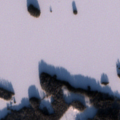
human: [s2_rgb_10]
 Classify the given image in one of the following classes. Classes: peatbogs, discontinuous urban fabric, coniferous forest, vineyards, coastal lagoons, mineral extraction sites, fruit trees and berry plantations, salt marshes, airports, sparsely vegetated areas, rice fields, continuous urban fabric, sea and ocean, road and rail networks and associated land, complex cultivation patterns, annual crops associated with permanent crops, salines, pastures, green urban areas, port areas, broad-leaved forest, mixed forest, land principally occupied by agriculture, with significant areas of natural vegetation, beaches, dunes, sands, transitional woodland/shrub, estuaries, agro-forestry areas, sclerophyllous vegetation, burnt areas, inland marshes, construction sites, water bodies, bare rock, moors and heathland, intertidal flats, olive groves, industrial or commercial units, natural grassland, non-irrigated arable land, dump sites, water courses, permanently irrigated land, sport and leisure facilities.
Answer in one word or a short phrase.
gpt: coniferous forest, water bodies